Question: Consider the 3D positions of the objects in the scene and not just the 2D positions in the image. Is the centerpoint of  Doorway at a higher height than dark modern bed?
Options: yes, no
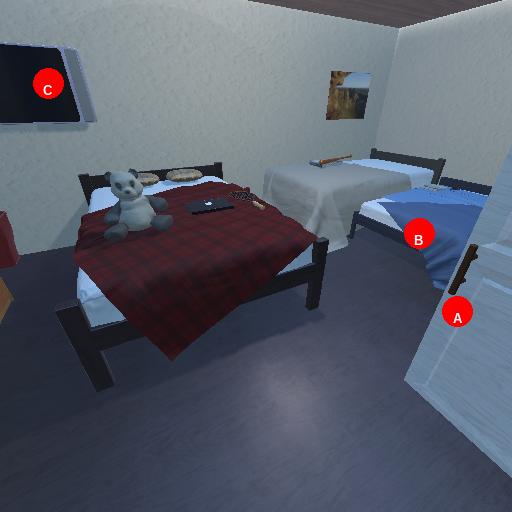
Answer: yes